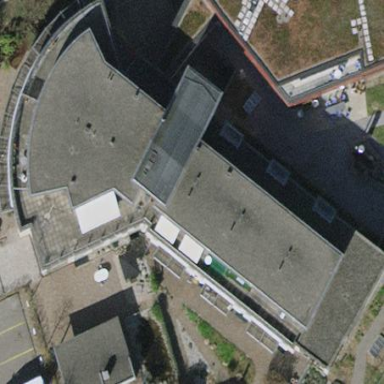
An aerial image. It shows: Building.